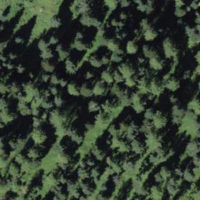
EUNIS habitat code: 43
Species observed at this site:
Pernis apivorus